Field crop: maize
Growth stage: 2
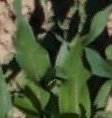
Species: maize